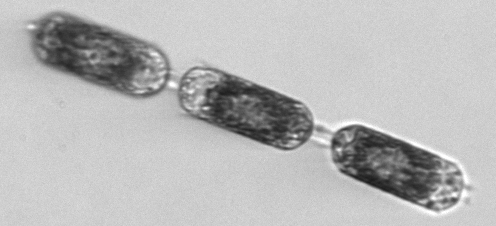
Label: Hemiaulus